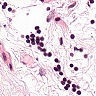
Metastatic tissue present: no